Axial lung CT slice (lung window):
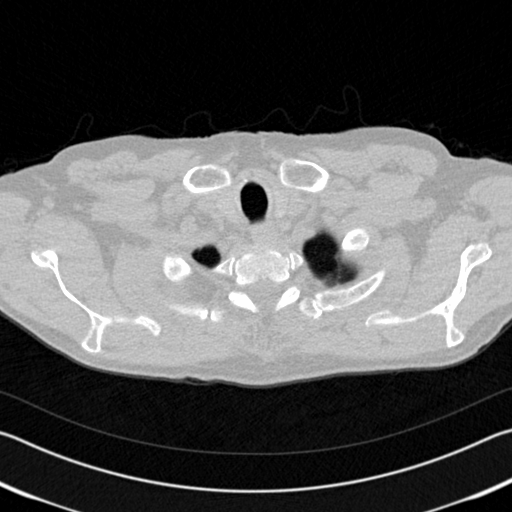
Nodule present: no